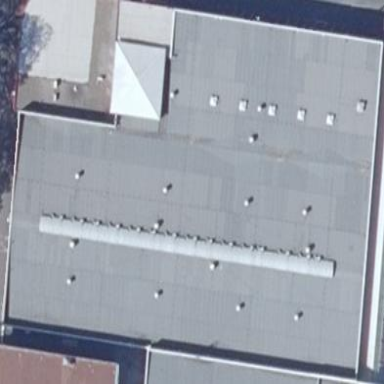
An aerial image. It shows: Commercial building.